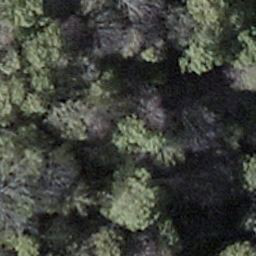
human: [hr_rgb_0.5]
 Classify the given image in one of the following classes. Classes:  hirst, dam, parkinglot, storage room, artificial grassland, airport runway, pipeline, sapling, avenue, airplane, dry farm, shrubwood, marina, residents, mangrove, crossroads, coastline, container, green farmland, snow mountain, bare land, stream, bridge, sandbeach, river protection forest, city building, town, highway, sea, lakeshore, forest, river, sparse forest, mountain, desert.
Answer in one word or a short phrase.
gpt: shrubwood